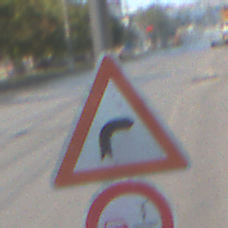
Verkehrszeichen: KurveRechts
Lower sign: VerbotUeberholenEinspurigeFahrzeuge
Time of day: Midday
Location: Outdoor (Urban)
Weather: Clear
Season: NotSpecified
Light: Natural